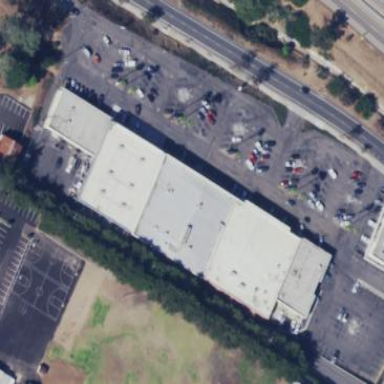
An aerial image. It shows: Commercial building.